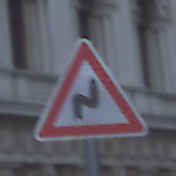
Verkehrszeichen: DoppelkurveRechts
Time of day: Dawn
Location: Outdoor (Urban)
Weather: Clear
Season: NotSpecified
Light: Natural